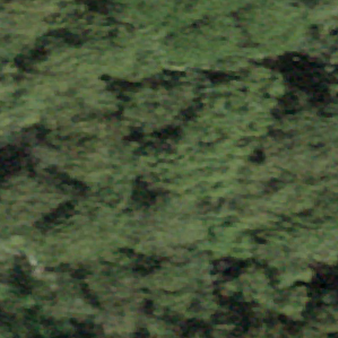
Label: other